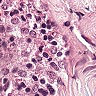
Metastatic tissue present: no